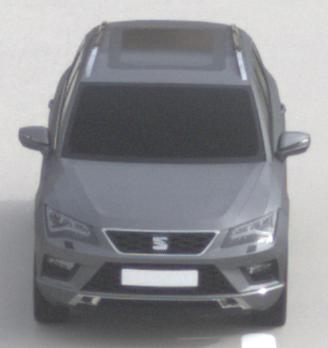
Make: SEAT
Model: Ateca 1.0 TSI Ecomotive
Detailed model: Ateca (5FP)
Model produced from: 2016/08
Model produced until: 2018/08
Doors: 5
Color: gray
Road condition: dry road
Daytime: morning or afternoon
Contrast: low contrast